Field crop: tomato
Growth stage: 2
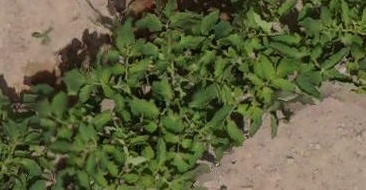
Species: tomato